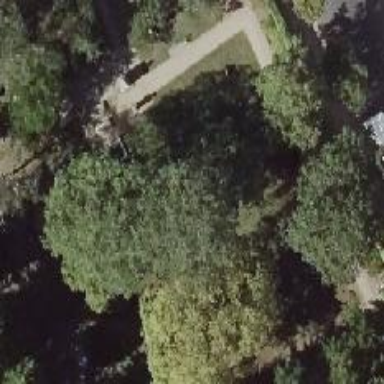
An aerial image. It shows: Tomb in historic cemetery.